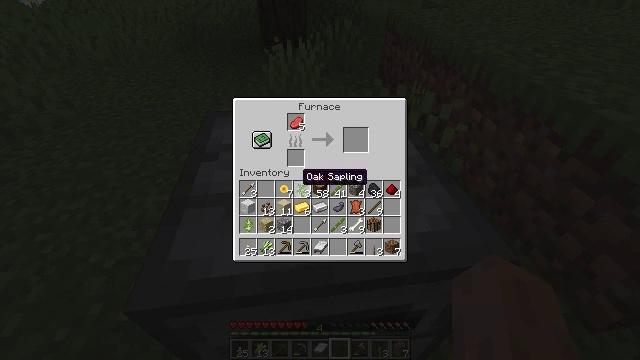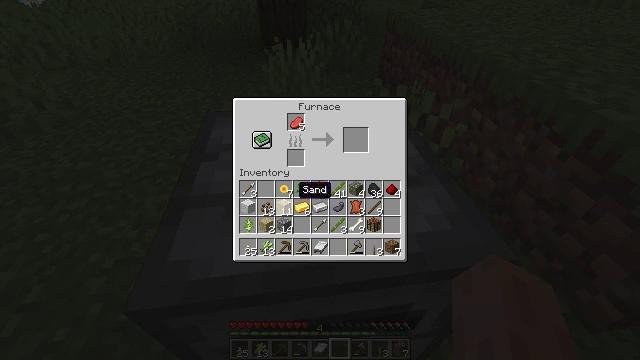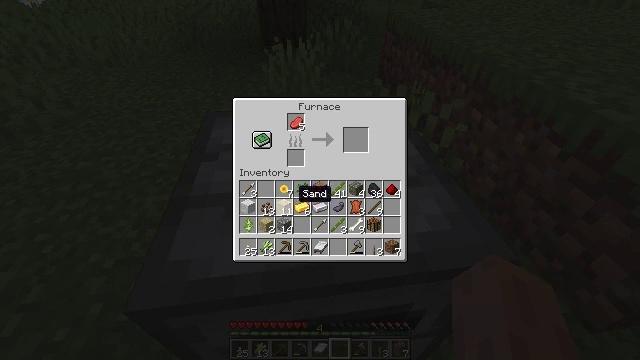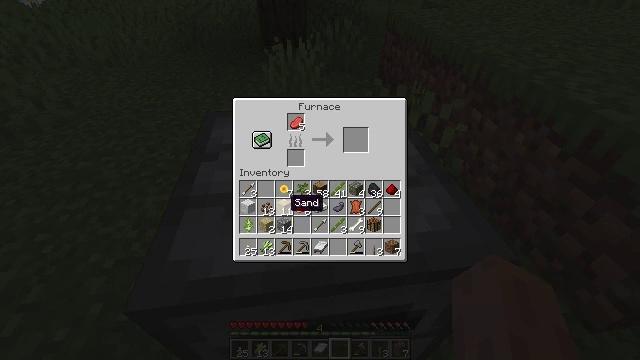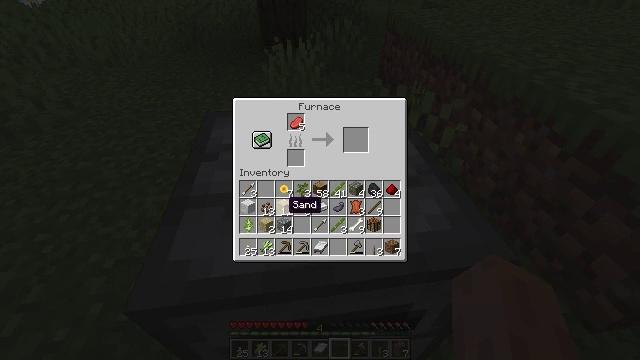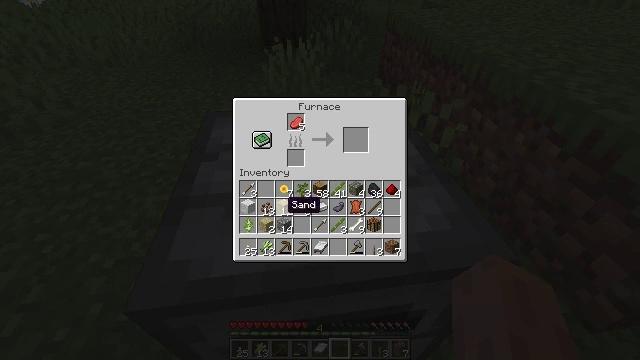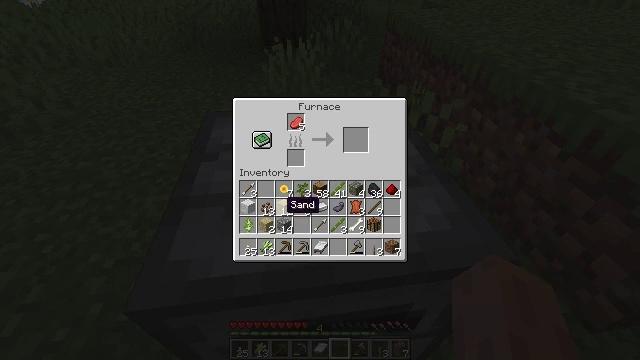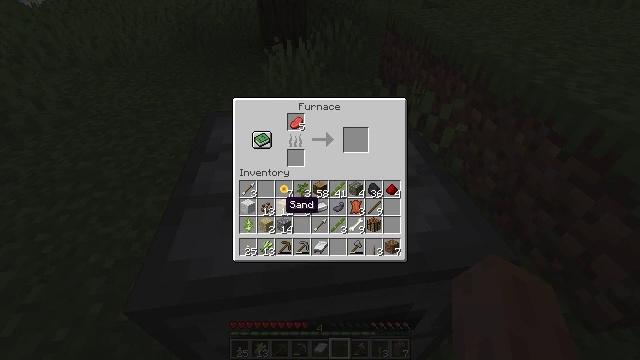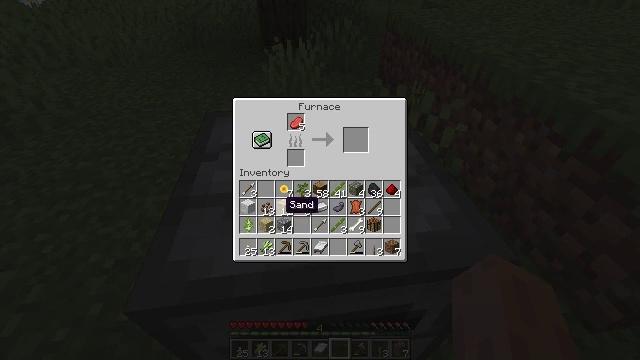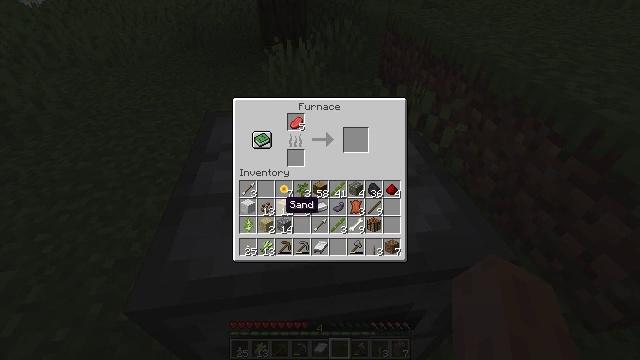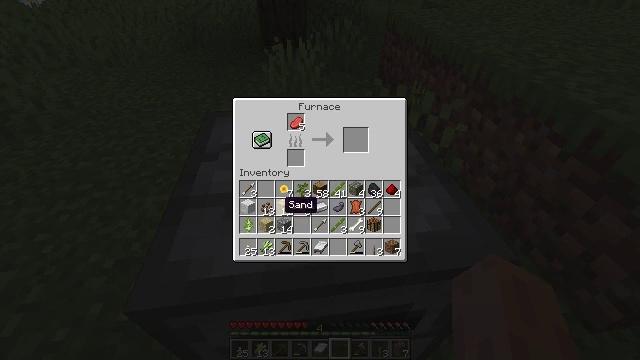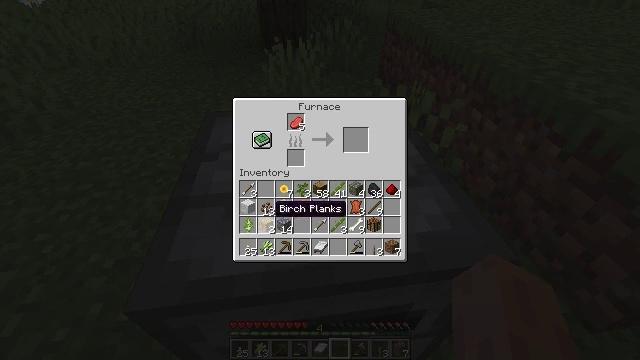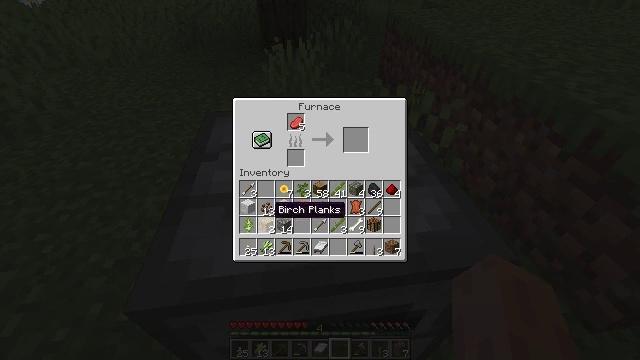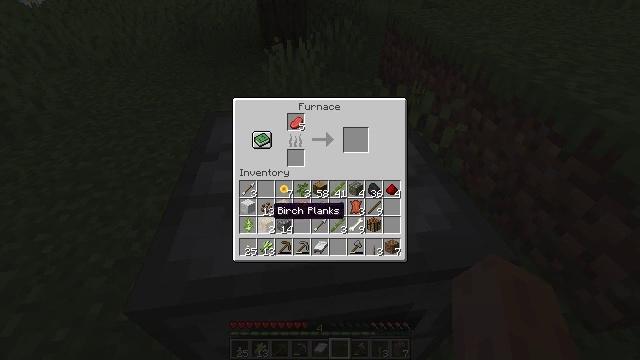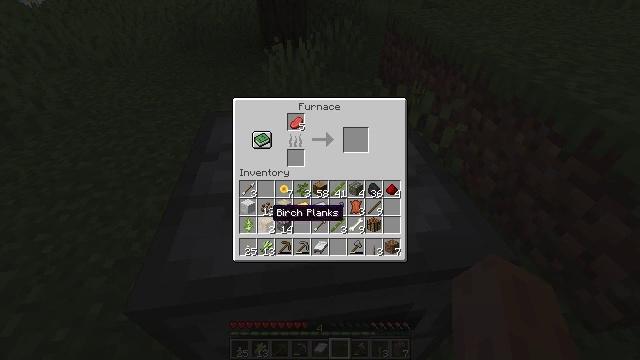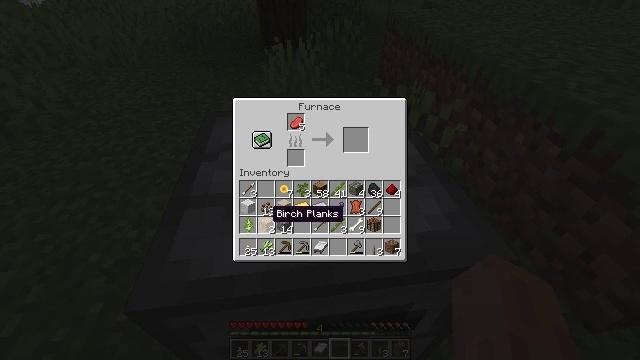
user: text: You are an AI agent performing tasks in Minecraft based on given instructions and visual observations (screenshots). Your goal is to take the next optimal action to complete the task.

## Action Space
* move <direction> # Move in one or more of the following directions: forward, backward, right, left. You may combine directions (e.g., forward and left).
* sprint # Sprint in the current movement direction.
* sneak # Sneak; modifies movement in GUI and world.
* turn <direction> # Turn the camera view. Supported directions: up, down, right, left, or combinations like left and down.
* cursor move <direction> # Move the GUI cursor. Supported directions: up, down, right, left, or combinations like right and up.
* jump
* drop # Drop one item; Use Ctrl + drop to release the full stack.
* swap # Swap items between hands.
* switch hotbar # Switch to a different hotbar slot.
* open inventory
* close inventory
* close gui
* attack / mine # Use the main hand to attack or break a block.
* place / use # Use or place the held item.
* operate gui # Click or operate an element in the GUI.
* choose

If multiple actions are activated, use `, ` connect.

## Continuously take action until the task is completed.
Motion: motion action
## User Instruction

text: Hunt a cow.
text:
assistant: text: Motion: cursor move down
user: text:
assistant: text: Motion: no_op
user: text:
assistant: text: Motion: cursor move left and down
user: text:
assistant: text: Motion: no_op
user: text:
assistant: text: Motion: no_op
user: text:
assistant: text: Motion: no_op
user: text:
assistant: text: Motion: no_op
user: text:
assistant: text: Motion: no_op
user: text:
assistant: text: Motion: no_op
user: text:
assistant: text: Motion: no_op
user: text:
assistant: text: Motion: cursor move left
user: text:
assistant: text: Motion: no_op
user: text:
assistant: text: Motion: no_op
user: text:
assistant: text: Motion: no_op
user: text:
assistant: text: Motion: no_op
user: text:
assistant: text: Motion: no_op
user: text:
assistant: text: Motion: no_op
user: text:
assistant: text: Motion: no_op
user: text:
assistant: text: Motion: cursor move right
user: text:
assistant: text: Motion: cursor move right
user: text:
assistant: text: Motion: no_op
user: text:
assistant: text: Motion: no_op
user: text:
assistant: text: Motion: no_op
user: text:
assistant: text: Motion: cursor move right
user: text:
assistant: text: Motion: cursor move right and up
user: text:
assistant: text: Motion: cursor move right and up
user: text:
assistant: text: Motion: no_op
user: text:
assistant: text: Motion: no_op
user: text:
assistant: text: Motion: no_op
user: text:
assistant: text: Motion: no_op